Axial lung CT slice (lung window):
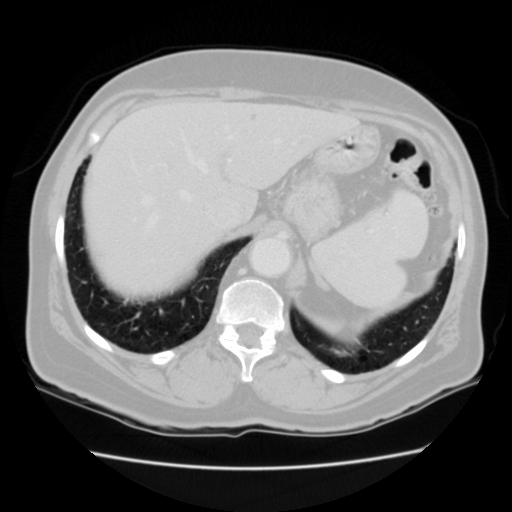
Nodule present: no